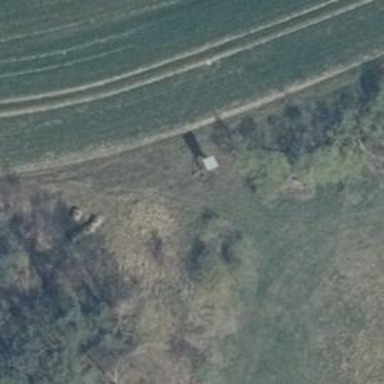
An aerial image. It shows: Hunting stand.